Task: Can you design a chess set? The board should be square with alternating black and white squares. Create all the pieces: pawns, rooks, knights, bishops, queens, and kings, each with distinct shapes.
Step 3817:
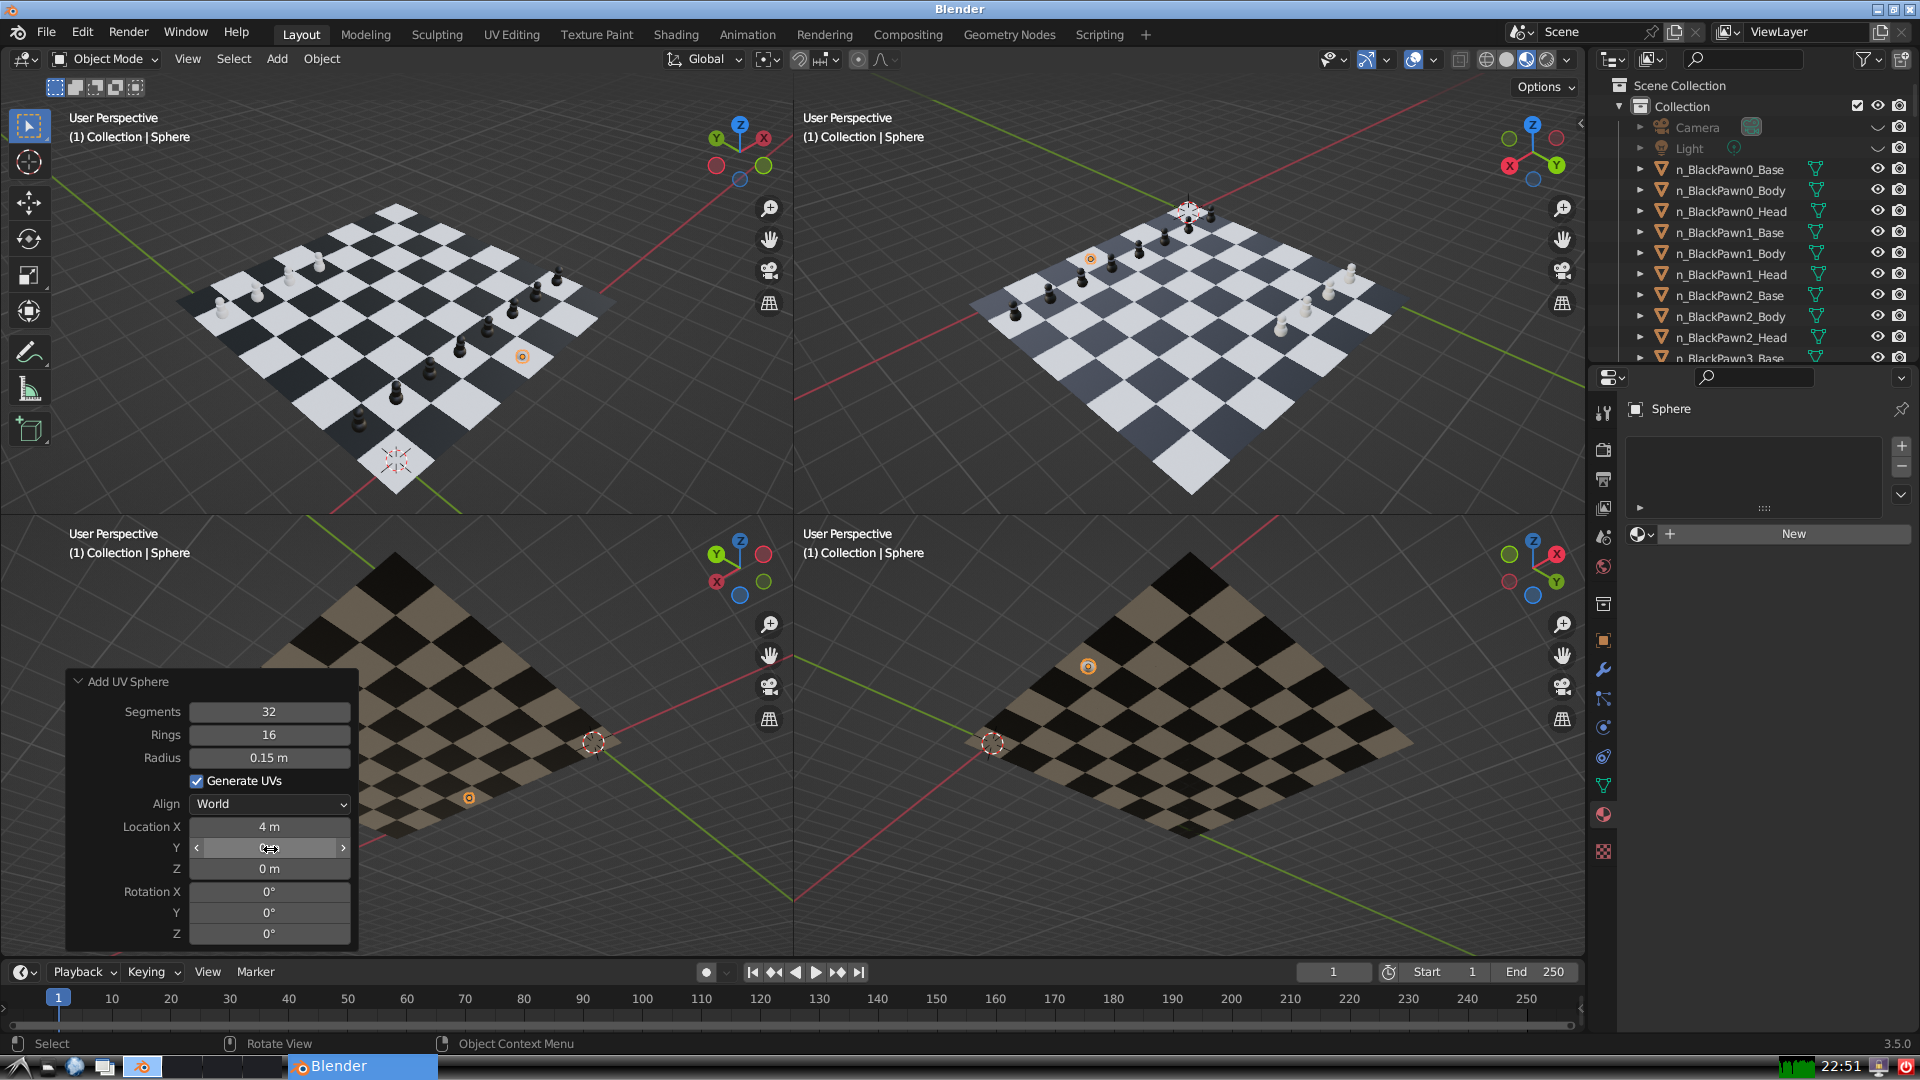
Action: click: no